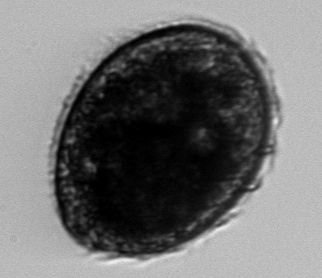
Label: Pleuronema